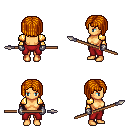
a pixel art fantasy rpg character, female body template, human, tanned skin, gold arm armor, red pants, dark blonde pageboy hairstyle, metal gloves, spear, four views (front, back, left, right), 2x2 character sprite sheet, small pixel art, hard edges, no anti-aliasing